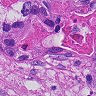
Metastatic tissue present: yes